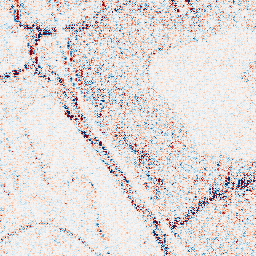
Category: wavelet
Decomposition family: wavelet_dwt
Decomposition parameters: wavelet: coif2
level: 1
Upsampling method: bicubic
Upsampling parameters: scale: 8
Upsampling scale: 8